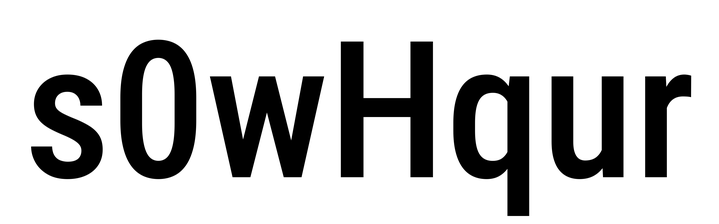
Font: Roboto_Condensed_Medium